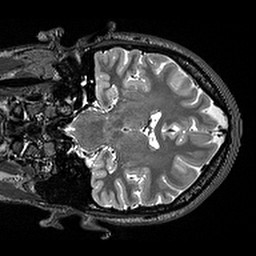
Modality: T2w
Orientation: coronal
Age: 21
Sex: female
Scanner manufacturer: siemens
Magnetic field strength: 3 T
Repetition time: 3.2 s
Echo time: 0.567 s